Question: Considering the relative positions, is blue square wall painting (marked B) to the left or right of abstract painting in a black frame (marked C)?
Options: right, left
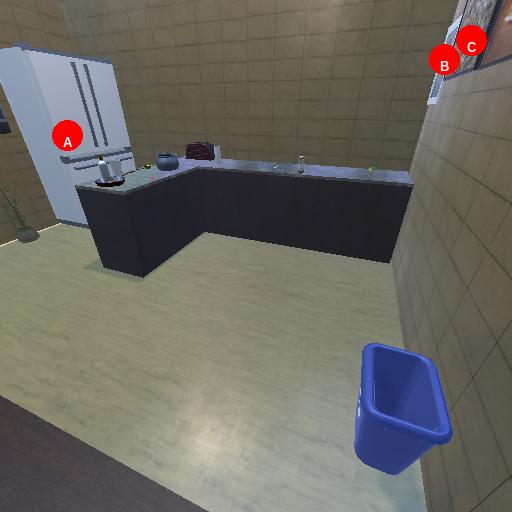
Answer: right